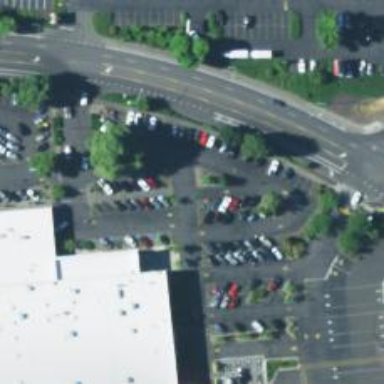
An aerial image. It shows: Parking space.